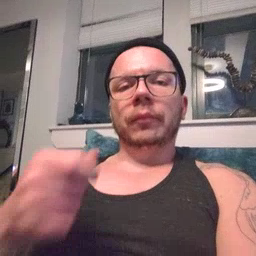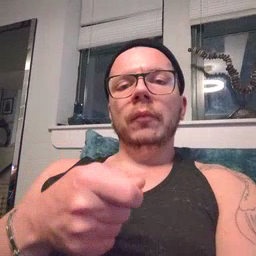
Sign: vacuum